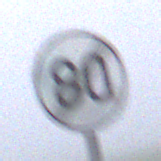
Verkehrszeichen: EndeGeschwindigkeit80
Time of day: MorningAfternoon
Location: Outdoor (RoadRail)
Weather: Overcast
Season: NotSpecified
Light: Natural